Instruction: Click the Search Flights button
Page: home
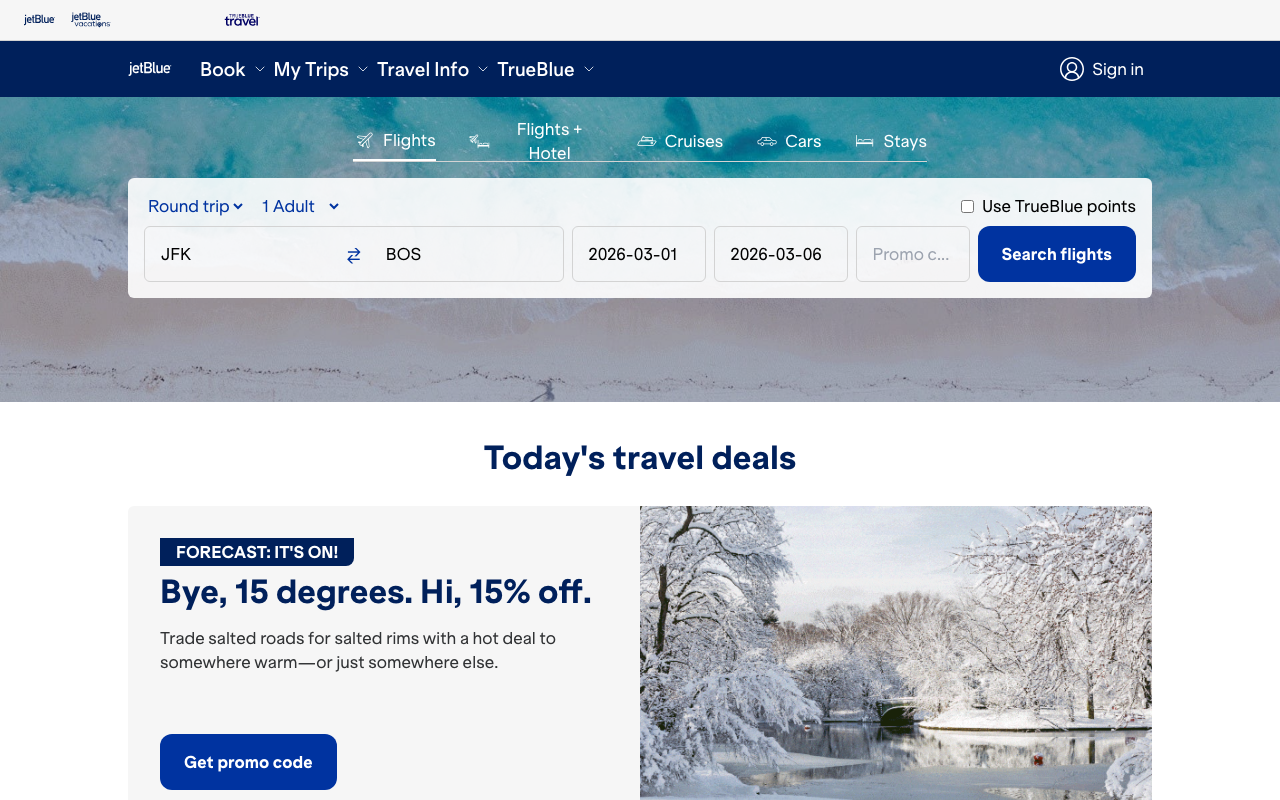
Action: click